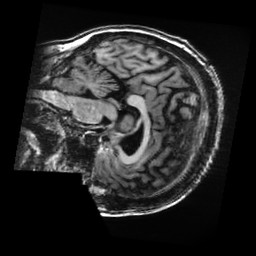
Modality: T1w
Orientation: sagittal
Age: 59
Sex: female
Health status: healthy
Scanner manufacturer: ge
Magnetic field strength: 3 T
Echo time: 0.0052 s